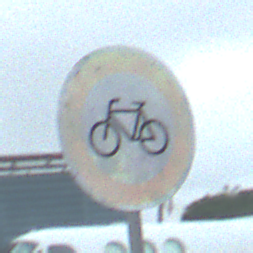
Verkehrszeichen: VerbotRadverkehr
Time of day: Midday
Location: Outdoor (Suburban)
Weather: Overcast
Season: NotSpecified
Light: Natural